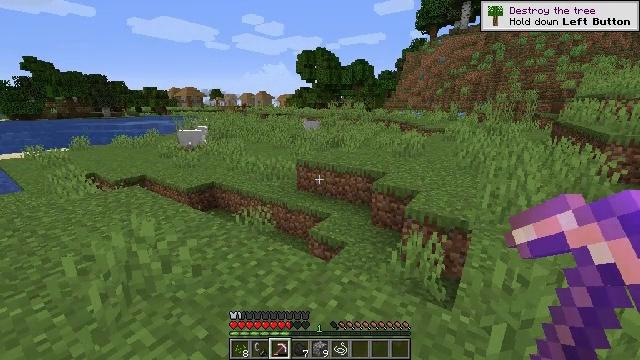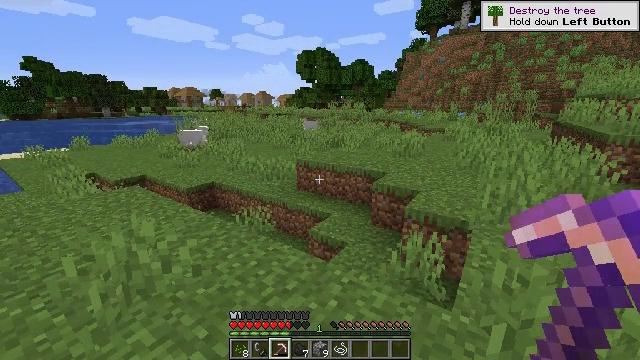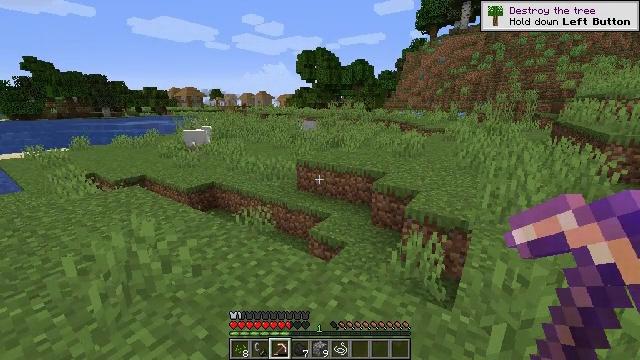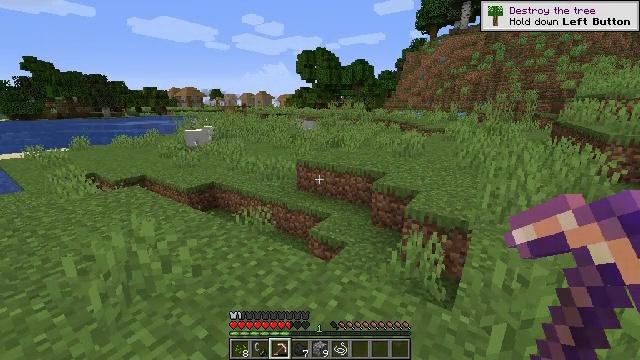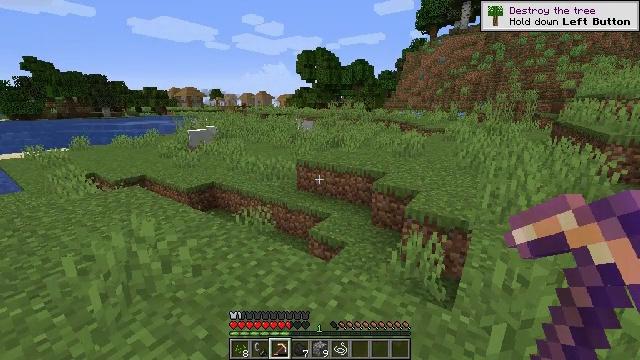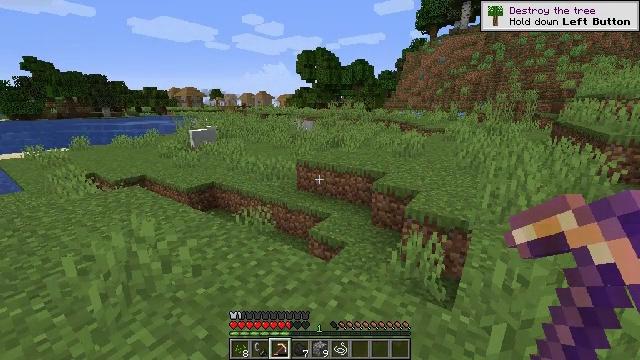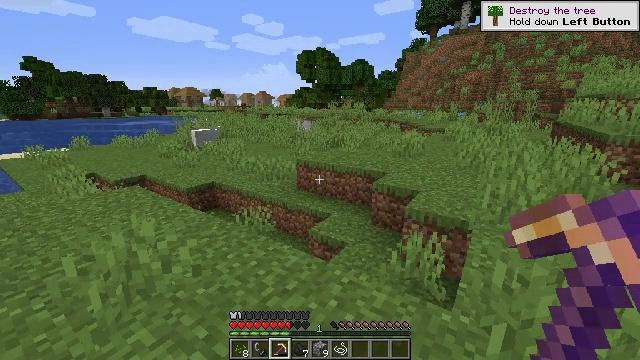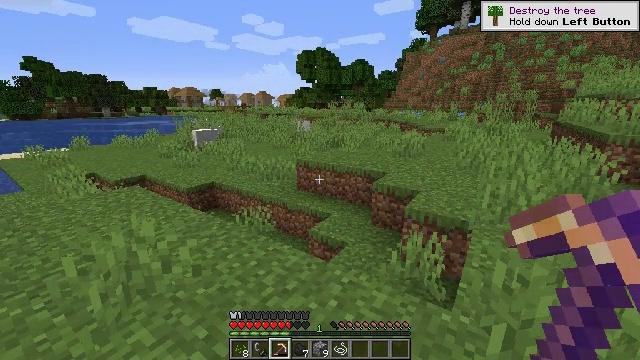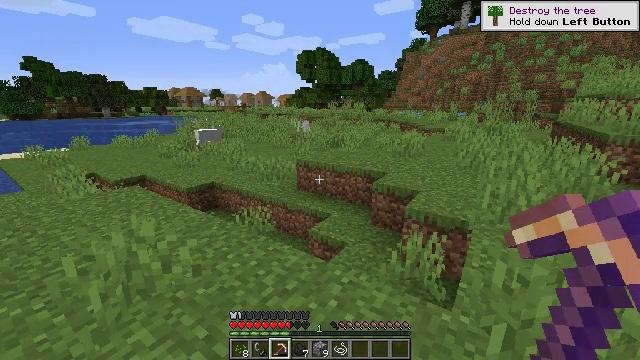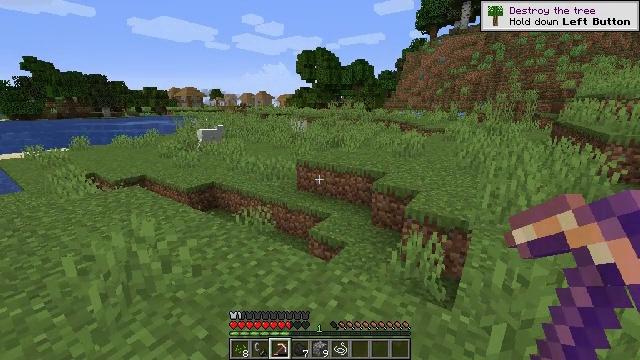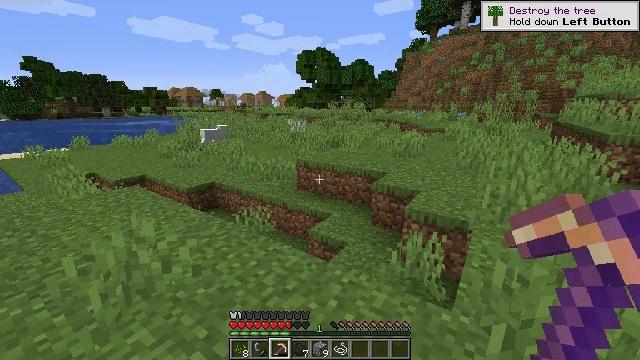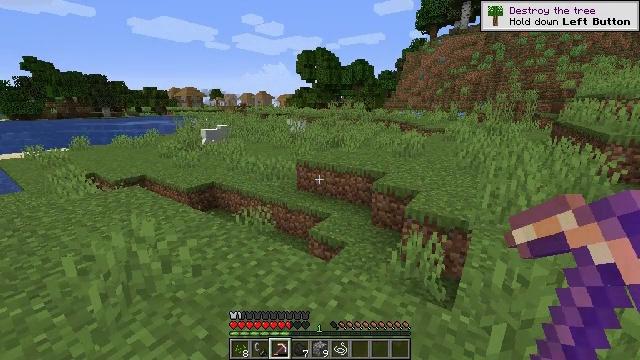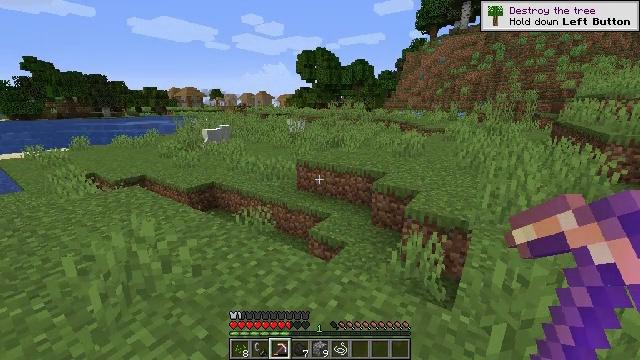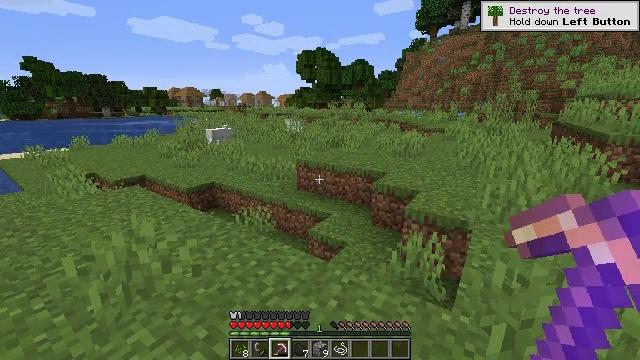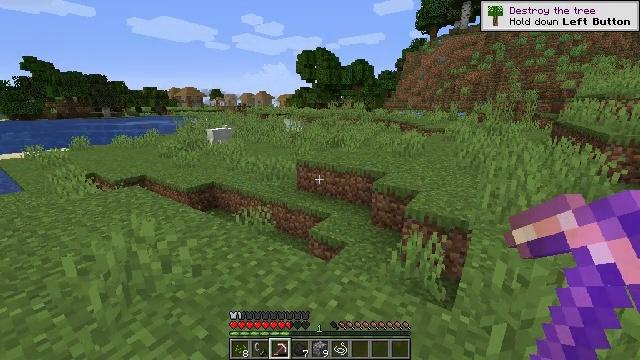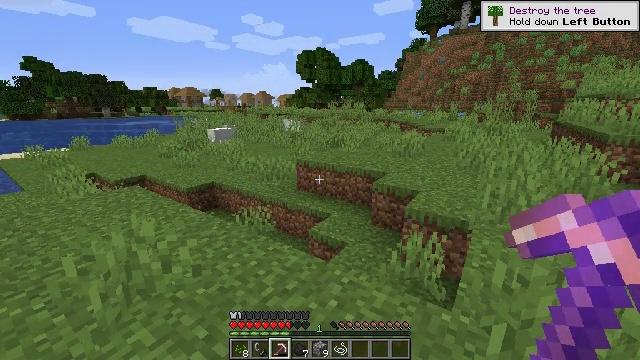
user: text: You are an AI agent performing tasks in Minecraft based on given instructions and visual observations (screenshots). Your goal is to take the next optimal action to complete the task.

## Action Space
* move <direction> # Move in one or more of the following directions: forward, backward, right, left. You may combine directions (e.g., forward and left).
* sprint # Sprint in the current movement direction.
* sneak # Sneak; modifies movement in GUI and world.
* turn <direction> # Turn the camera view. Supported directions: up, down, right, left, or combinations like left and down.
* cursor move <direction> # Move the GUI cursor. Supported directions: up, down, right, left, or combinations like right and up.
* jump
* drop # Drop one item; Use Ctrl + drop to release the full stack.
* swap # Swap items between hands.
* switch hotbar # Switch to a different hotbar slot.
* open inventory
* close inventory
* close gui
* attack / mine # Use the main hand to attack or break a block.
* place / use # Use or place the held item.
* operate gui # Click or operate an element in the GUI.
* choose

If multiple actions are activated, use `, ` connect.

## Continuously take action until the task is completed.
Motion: motion action
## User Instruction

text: Collect the grass from the surface.
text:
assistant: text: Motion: no_op
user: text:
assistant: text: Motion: no_op
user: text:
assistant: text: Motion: no_op
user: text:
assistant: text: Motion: no_op
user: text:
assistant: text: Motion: no_op
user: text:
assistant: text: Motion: no_op
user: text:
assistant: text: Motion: no_op
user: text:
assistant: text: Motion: no_op
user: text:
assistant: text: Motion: no_op
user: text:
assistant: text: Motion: no_op
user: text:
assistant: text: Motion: no_op
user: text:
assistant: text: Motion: no_op
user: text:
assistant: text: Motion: no_op
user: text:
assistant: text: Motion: no_op
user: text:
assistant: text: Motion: no_op
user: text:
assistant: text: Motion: no_op
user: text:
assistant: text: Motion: no_op
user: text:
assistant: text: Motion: no_op
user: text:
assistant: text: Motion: no_op
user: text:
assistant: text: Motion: no_op
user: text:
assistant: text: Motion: no_op
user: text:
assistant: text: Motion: turn right and down
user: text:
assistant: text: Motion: turn right and down, open inventory
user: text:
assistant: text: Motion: open inventory
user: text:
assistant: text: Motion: turn down, open inventory
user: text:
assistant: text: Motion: turn down, open inventory
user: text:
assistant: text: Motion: turn down, open inventory
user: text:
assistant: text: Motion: turn down, open inventory
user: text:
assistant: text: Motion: open inventory
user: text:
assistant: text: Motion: open inventory